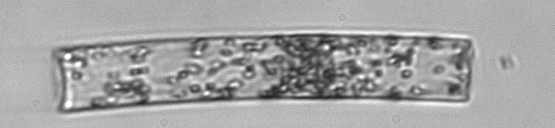
Label: Guinardia_flaccida